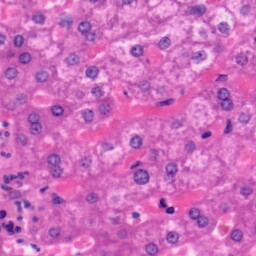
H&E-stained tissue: Liver